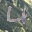
Label: 4